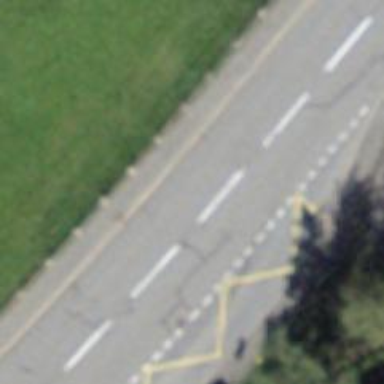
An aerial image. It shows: Bus stop with designated public transport stop position.